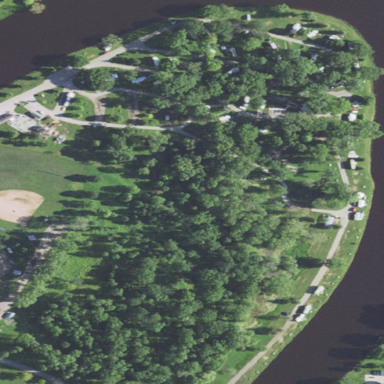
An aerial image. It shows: Campsite designated for tourism.